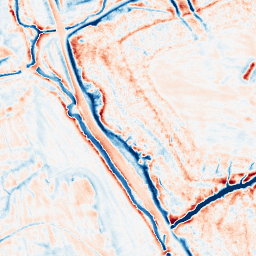
Category: edge_preserving
Decomposition family: guided
Decomposition parameters: radius: 4
eps: 0.1
Upsampling method: bicubic
Upsampling parameters: scale: 2
Upsampling scale: 2